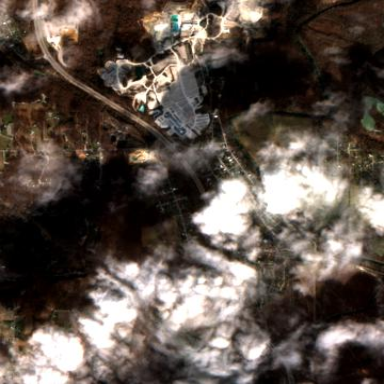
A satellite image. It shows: Quarry area.